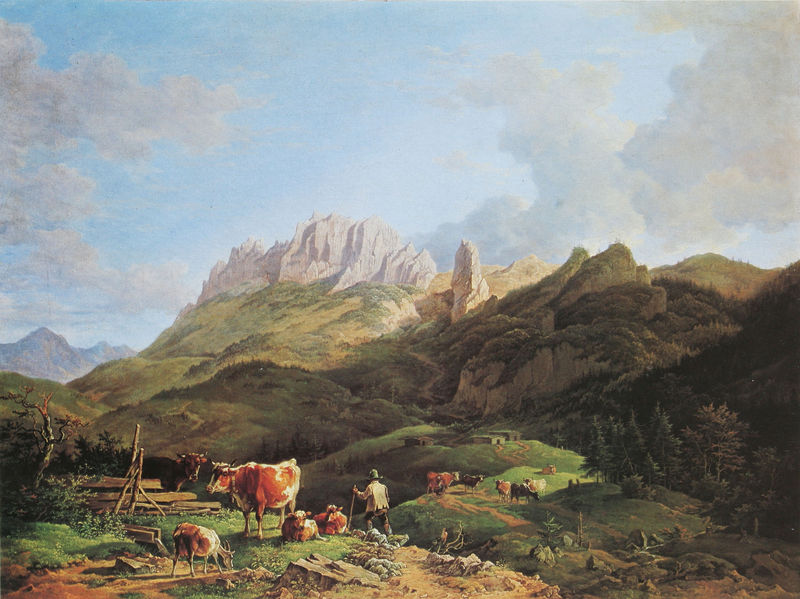
Titel: Kampenwand
Künstler: Max Joseph Wagenbauer
Standort: München
Institution: Städtische Galerie im Lenbachhaus
Schlagwörter: baum, berg, blau, felsen, himmel, mann, weiß, wolken, bäume, gelb, grün, landschaft, ocker, braun, grau, holz, hut, licht, schwarz, gras, haus, tiere, weg, wiese, wolke, zaun, mensch, stein, steine, ebene, erde, horizont, häuser, hügel, kühe, natur, vieh, weide, hütte, pfad, realismus, person, tal, wald, stock, sommer, naturalismus, stab, berge, dolomiten, fels, gebirge, klippen, farbe, wise, grasen, herde, kuh, rind, alm, steil, idylle, tannen, staffage, realistisch, bauer, panorama, rinder, alpen, pfahl, idyll, brett, schweiz, niederländisch, hubi, blauer himmel, fichten, tränke, hirtenstab, hirte, hüten, schäfer, ziege, bergmassiv, kalb, kuhhirte, himmel wolken, anton koch, perosn, ringer, alpenhügel, felsturm, lzaun